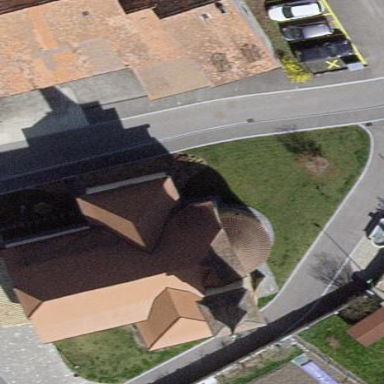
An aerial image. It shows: Church which is place of worship.